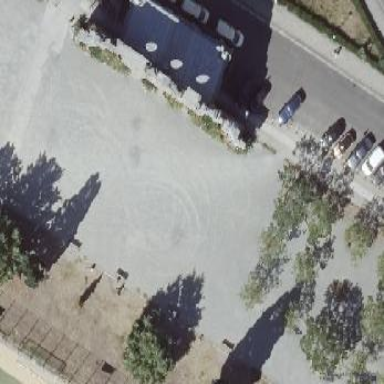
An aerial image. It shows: Park area with fine gravel surface.